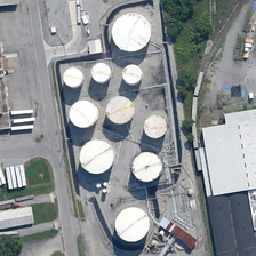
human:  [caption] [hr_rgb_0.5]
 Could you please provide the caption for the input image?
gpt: Several reservoirs connected by pipes are built on concrete. They stand beside some trees and lawns together with other buildings.

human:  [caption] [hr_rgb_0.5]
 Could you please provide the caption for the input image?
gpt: Several storage tanks connected by pipes are built on concrete and stand beside trees and lawns with other buildings.

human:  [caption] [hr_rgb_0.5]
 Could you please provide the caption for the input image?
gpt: several storage tanks whose size are different are connected with pipes in this industrial area .

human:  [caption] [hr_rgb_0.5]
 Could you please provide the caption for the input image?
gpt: Several trays connected by pipes are built on concrete and stand beside some trees and lawns together with other buildings.

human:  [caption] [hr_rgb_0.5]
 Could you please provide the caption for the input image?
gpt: Several piped storage tanks are built on concrete and stand beside trees and lawns with other buildings.